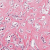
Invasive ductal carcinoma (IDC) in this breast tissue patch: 1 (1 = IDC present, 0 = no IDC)